Question: In my , the text is not expanding vertically the div. I tried to use the 'clear' property, but doesn't helped. Any ideas?
here is my actual code: <URL>

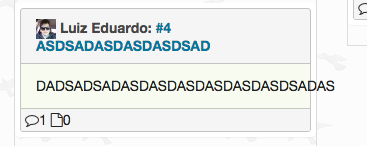
Answer: Change your '.card-body' class:
'''
.card-body {
padding: 15px;
border-left: 1px solid rgba(0,0,0,0.2);
border-right: 1px solid rgba(0,0,0,0.2);
border-bottom: 1px solid rgba(0,0,0,0.2);
word-wrap: break-word;
}
'''
You have a very long word there and if you don't include the 'word-wrap:break-word;' it will stay on a single line. Width 100% along with the padding was also causing the line to extend beyond the others, so either remove the padding or width 100% from the class.
### JS Fiddle Demo